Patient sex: F
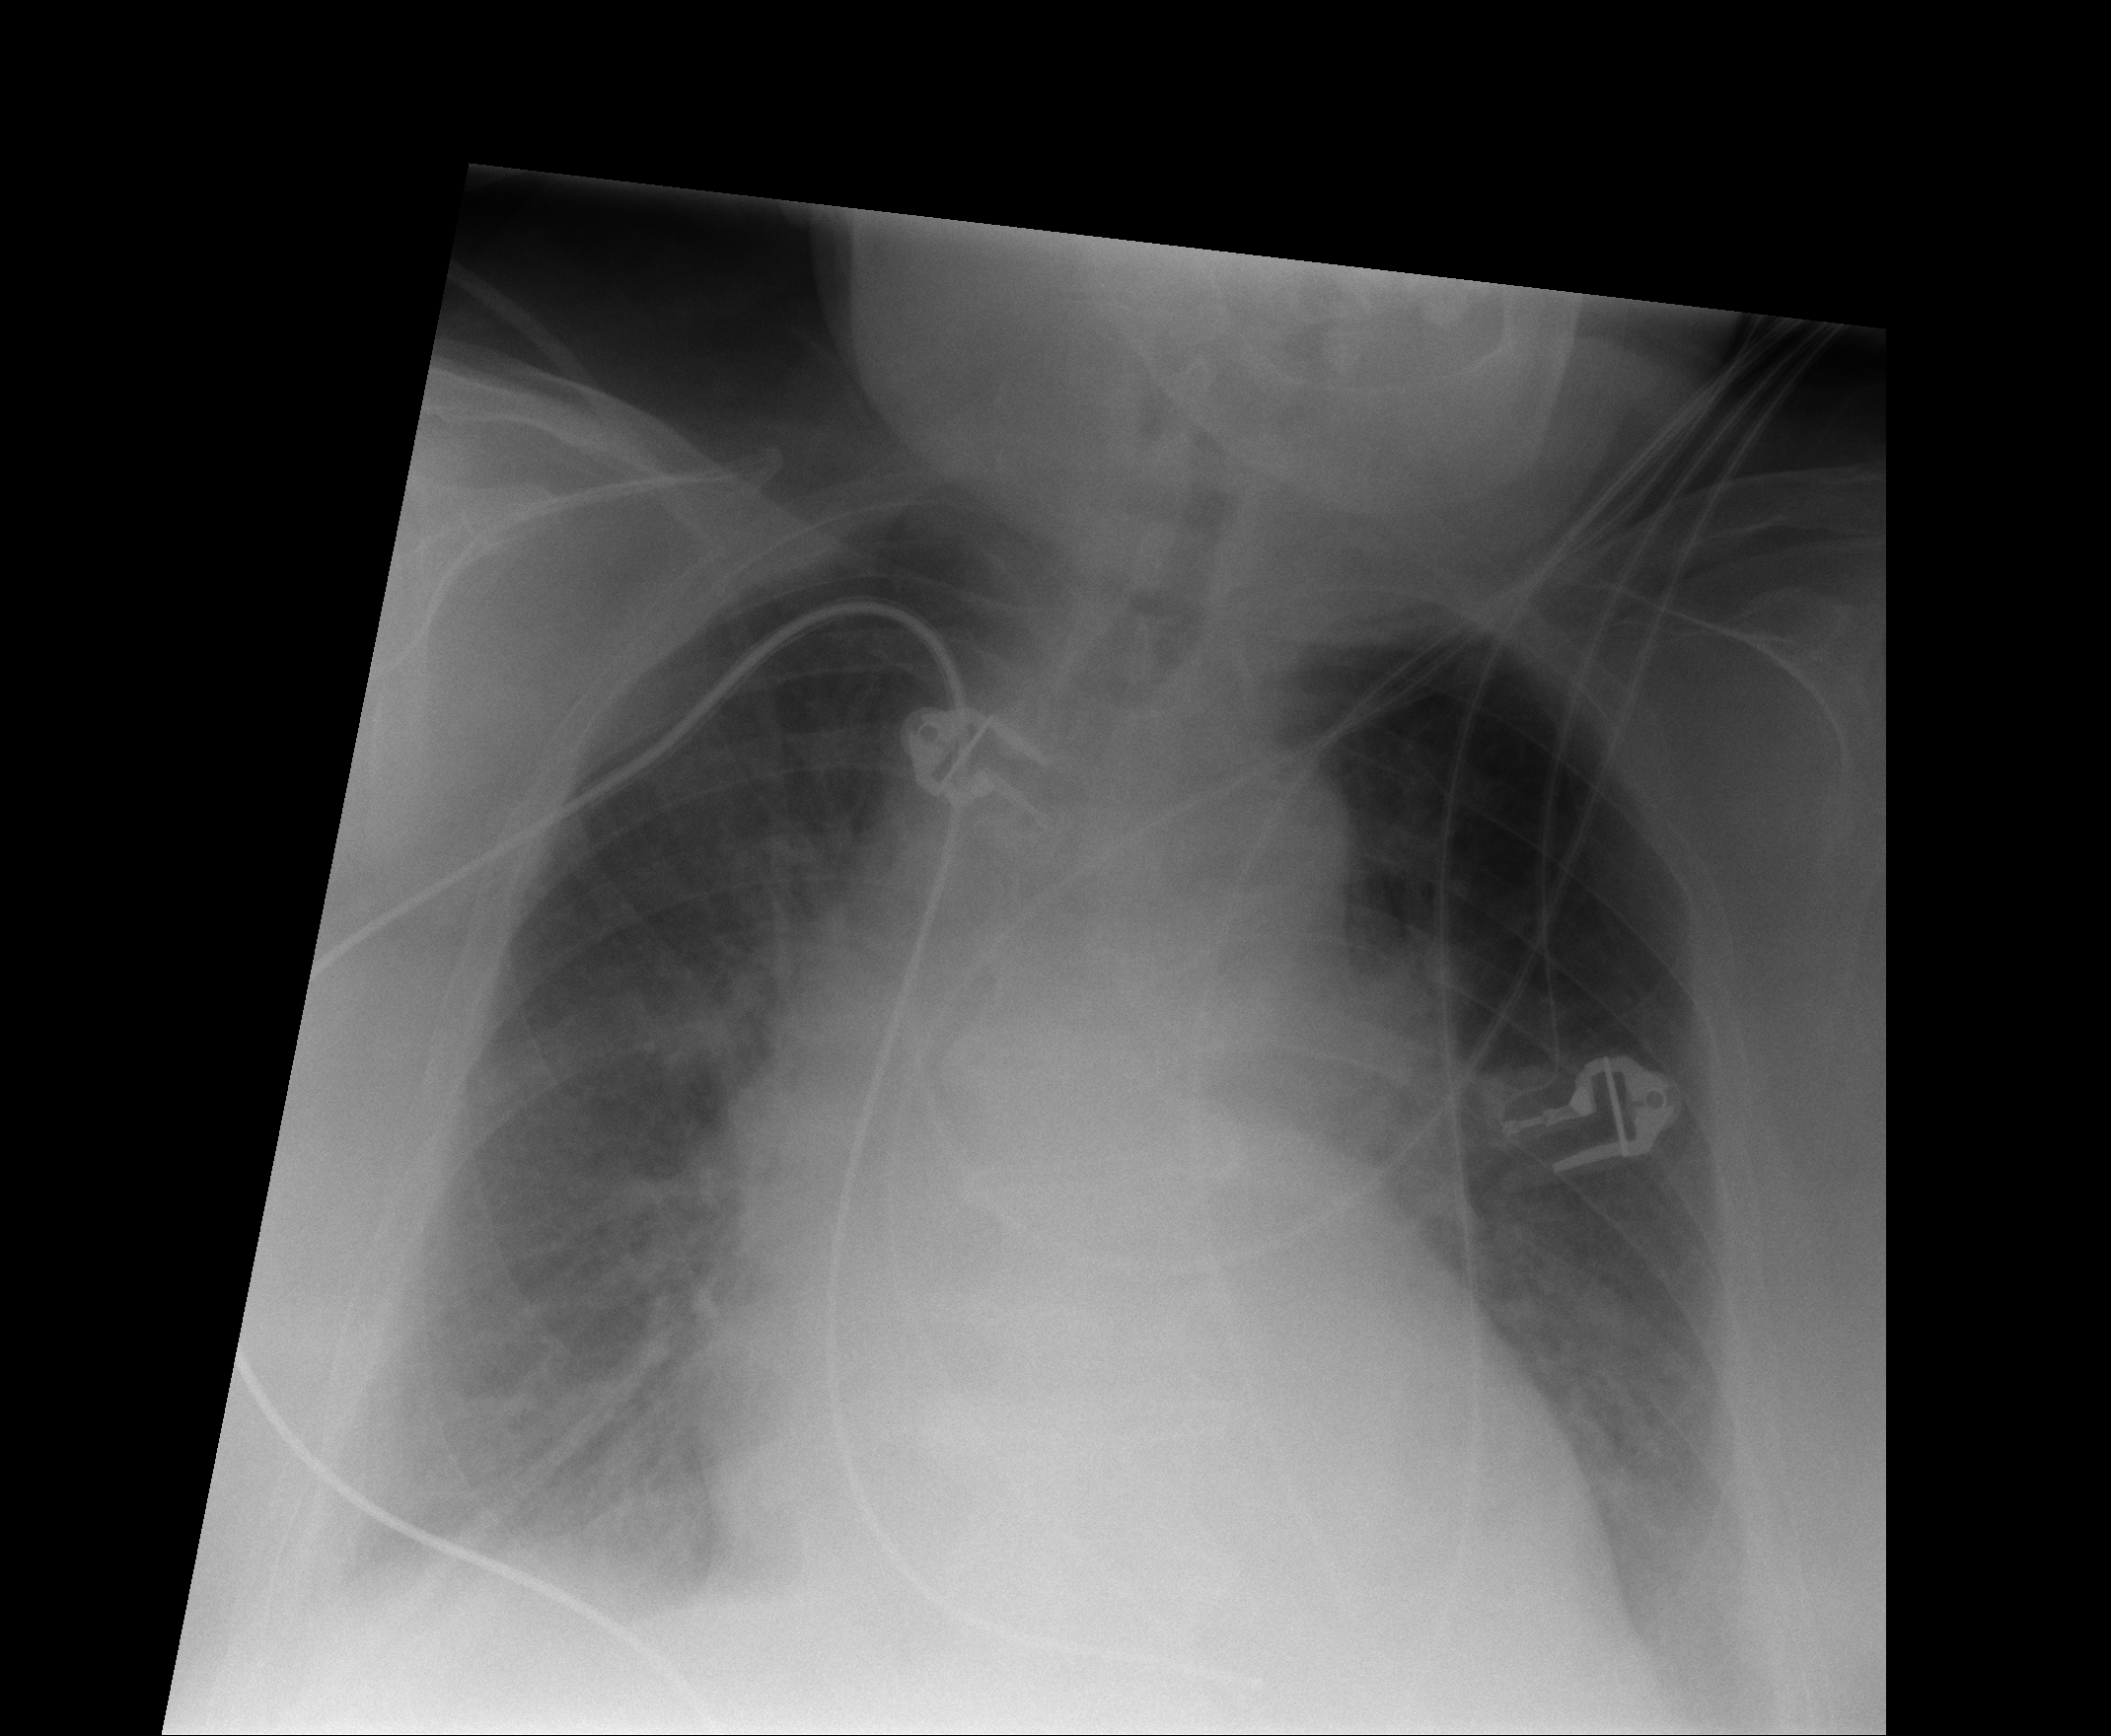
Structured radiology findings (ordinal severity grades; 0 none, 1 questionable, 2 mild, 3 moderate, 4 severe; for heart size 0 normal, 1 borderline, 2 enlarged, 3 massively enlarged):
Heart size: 2
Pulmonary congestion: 3
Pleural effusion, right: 1
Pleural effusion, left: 2
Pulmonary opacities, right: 0
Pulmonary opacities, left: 2
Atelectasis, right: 2
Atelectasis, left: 2